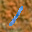
Label: 1